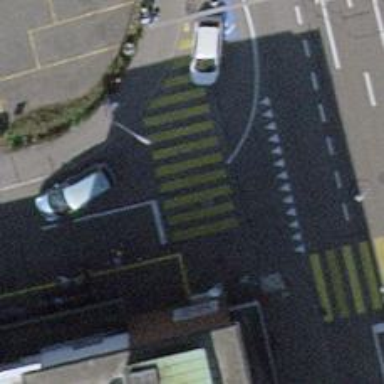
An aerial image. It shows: Crossing with traffic signals.